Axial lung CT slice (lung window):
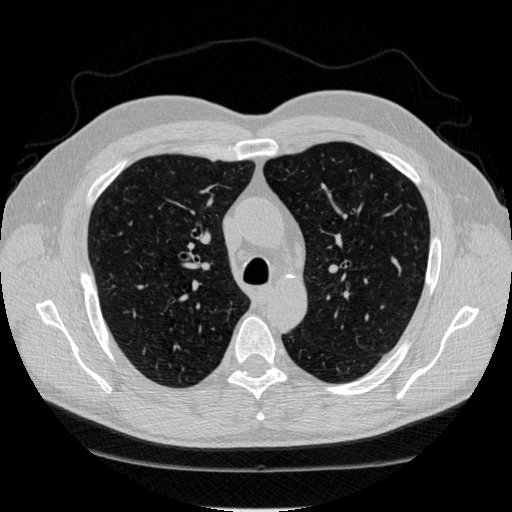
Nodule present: no